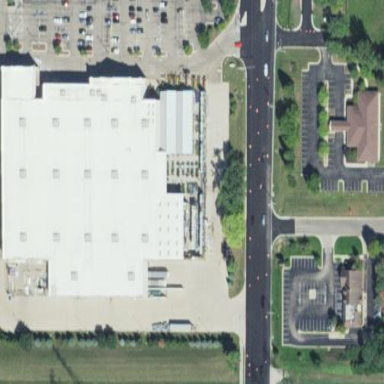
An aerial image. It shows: Commercial building.